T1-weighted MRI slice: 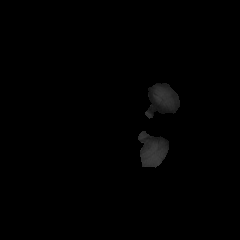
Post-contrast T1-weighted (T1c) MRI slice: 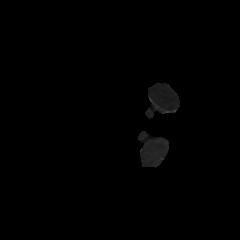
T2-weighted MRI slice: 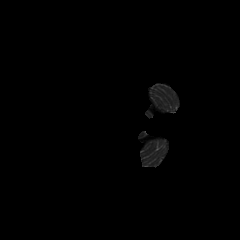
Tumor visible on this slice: no